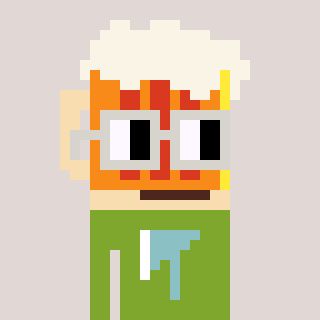
a pixel art character with square light gray glasses, a beer-shaped head and a slimegreen-colored body on a warm background